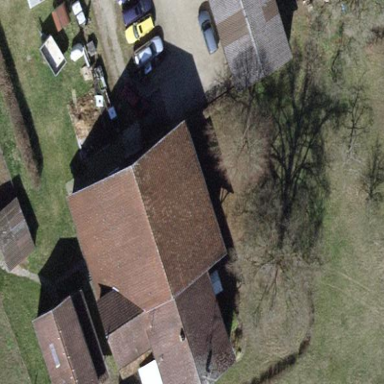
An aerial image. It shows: Farmyard in rural farm setting.